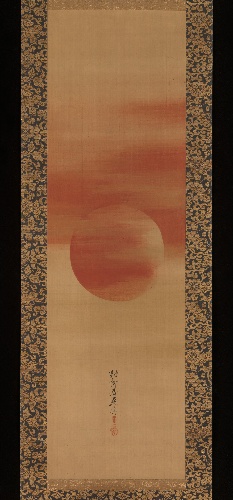
Title: 旭日図|Rising Sun
Artist: Shibata Zeshin
Artist bio: Japanese, 1807–1891
Date: second half of the 19th century
Object type: Hanging scroll
Classification: Paintings
Medium: Hanging scroll; ink and color on silk
Culture: Japan
Period: Meiji period (1868–1912)
Dimensions: 31 1/2 x 9 1/4 in. (80 x 23.5 cm)
Department: Asian Art
Credit line: The Howard Mansfield Collection, Purchase, Rogers Fund, 1936
Accession year: 1936
Repository: Metropolitan Museum of Art, New York, NY
Tags: Sun